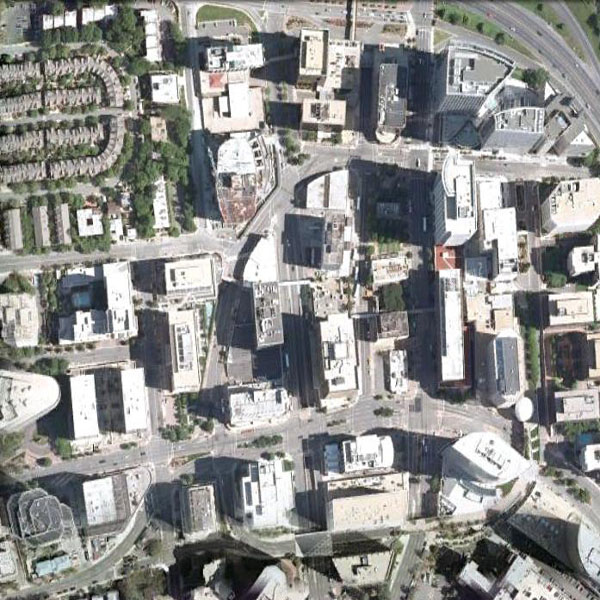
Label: Commercial